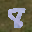
Label: 8